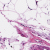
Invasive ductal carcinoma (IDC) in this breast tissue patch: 0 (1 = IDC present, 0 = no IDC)